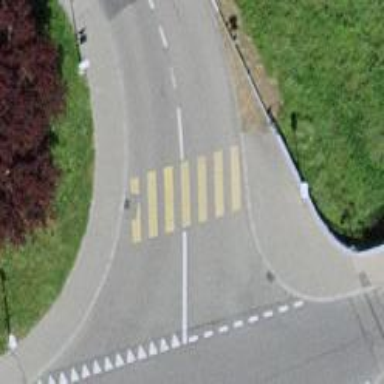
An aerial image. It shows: Uncontrolled zebra crossing on the road.